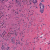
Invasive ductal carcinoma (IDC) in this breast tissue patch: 0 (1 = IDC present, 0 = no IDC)